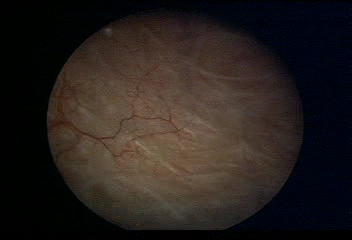
Modality: WLC
Class: Normal mucosa
Bladder cancer association: No